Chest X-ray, PA view. Patient: 40 years old, sex F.
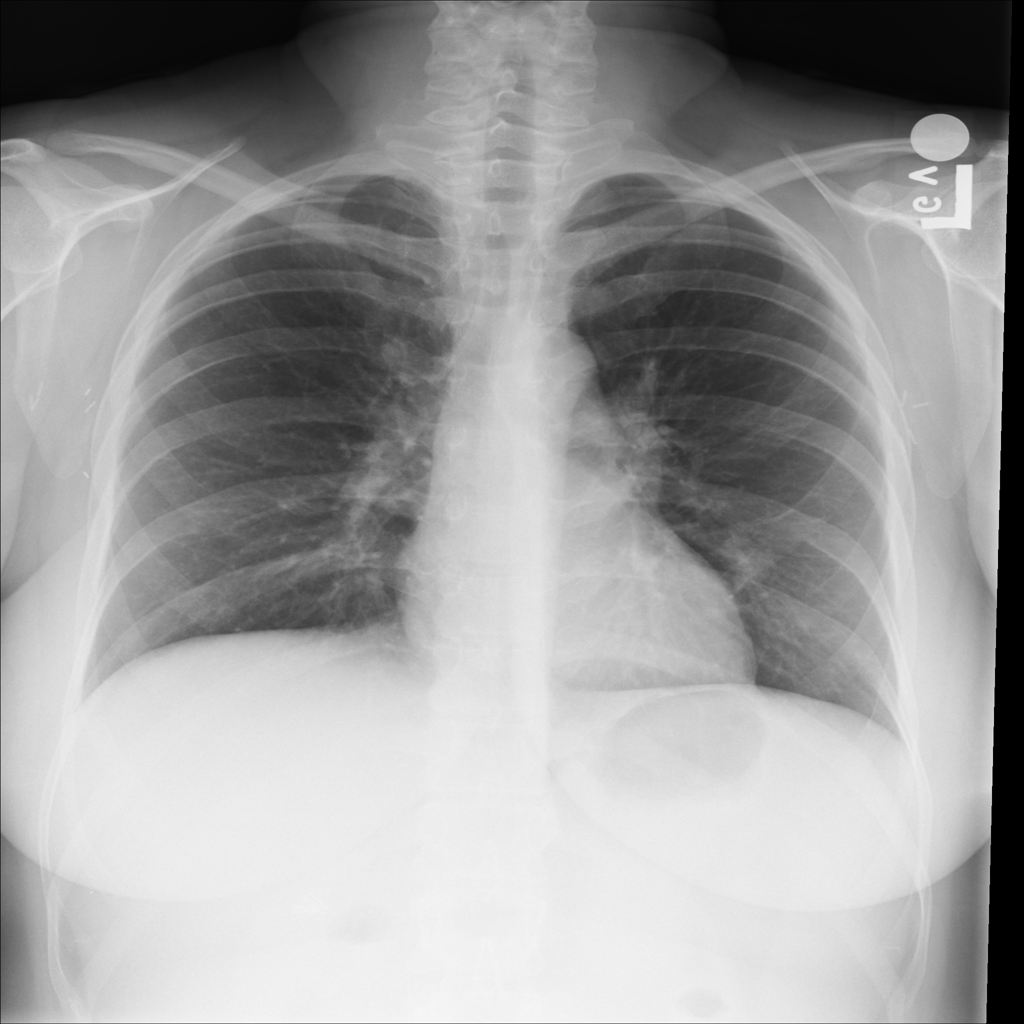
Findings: No Finding